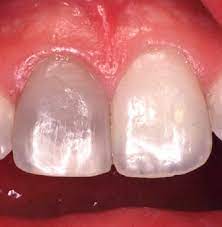
Condition: Tooth Discoloration